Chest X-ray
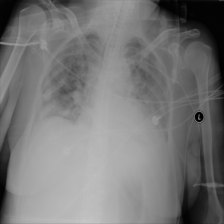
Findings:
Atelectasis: negative
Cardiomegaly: negative
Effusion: negative
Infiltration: positive
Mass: negative
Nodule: negative
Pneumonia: negative
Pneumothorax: negative
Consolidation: negative
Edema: negative
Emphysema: negative
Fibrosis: negative
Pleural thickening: negative
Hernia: negative